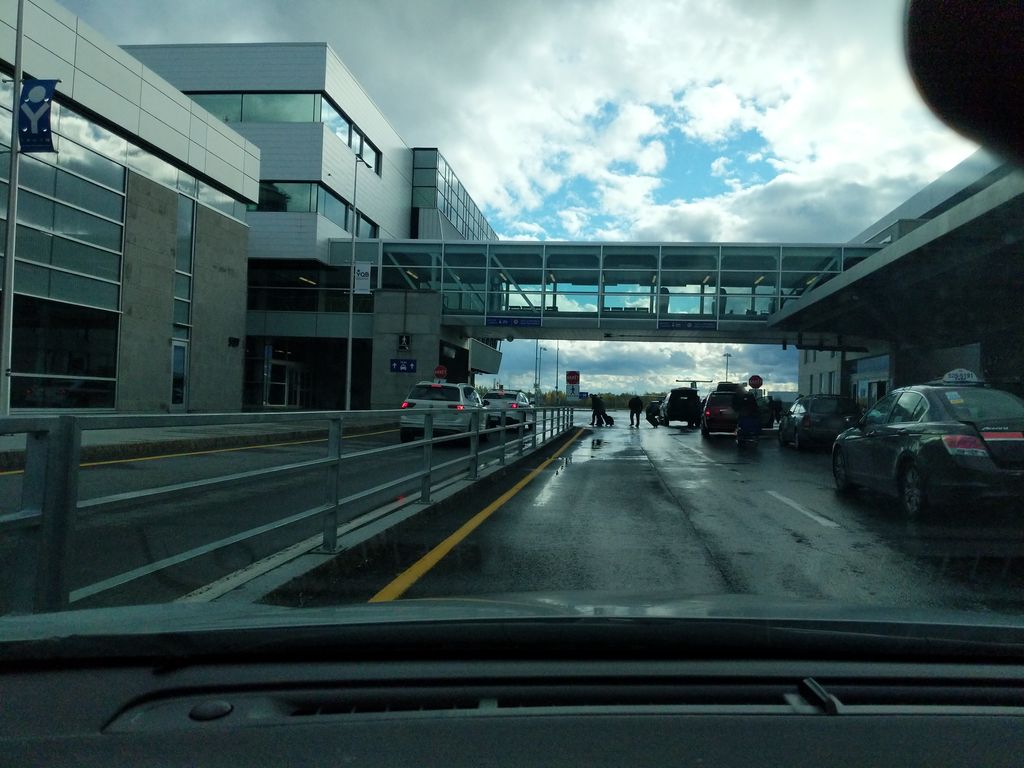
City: quebec_city